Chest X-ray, PA view. Patient: 72 years old, sex M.
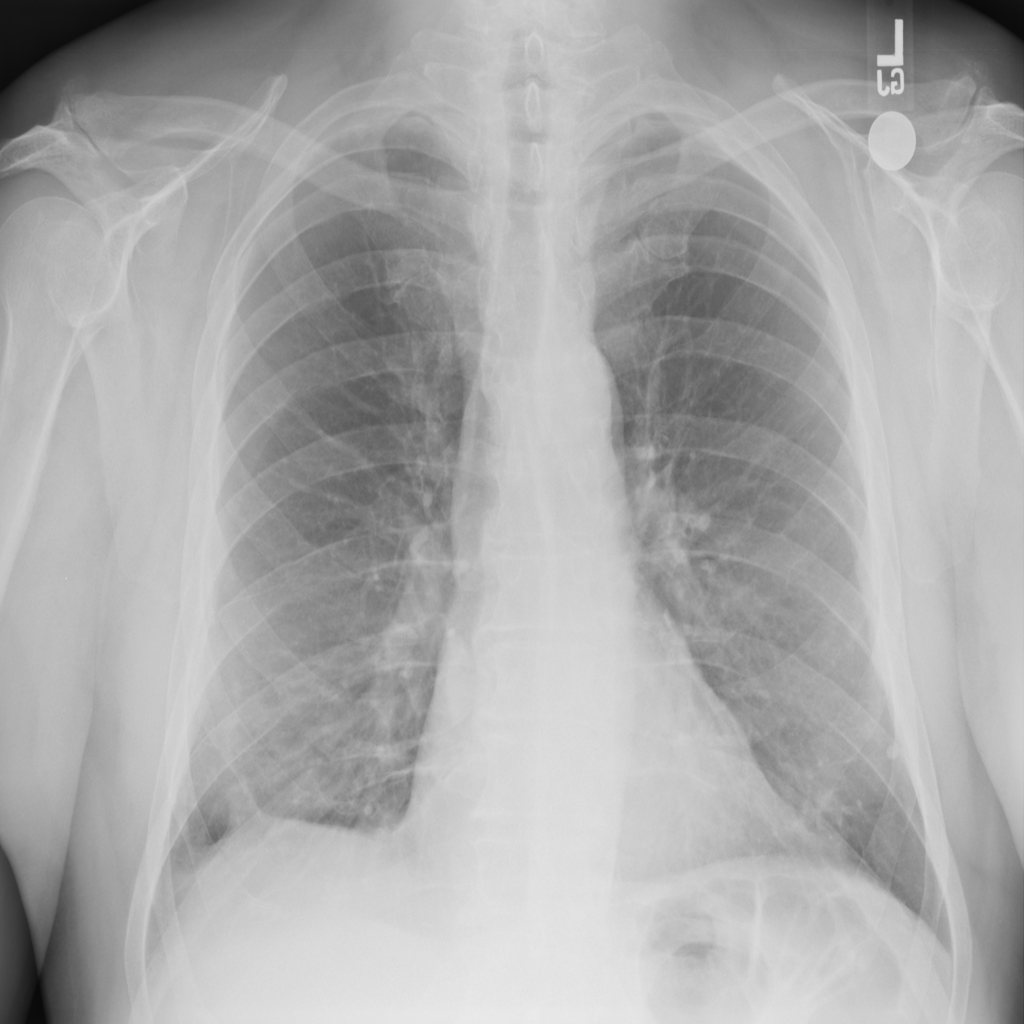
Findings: No Finding